Question: I am returning array of strings from controller to ajax call. trying to set to textbox those values. in textbox it is not populating. but I can see data in success method.
'''
[HttpGet]
[OutputCache(NoStore = true, Duration = 0, VaryByParam = "*")]
public JsonResult GetWorkNamesAutoPoplate(string companyName)
{
...
var newKeys = companyNameslst.Select(x => new string[] { x }).ToArray();
var json = JsonConvert.SerializeObject(newKeys);
return Json(json, JsonRequestBehavior.AllowGet);
}
'''
JS
'''
$(document).on('change', '[name="FindCompanyName"]', function () {
$('[name="FindCompanyName"]').autocomplete({
source: function (request, response) {
$.ajax({
url: "GetWorkNamesAutoPoplate",
type: "GET",
dataType: "json",
data: { companyName: $('[name="FindCompanyName"]').val() },
success: function (data) {
alert(JSON.stringify(data));
response($.map(data, function(item) {
console.log(item);
return {
value: item
}
}));
}
});
},
messages: {
noResults: "", results: ""
}
});
});
'''
'alert(JSON.stringify(data));' display like this.

How to populate this data in textbox
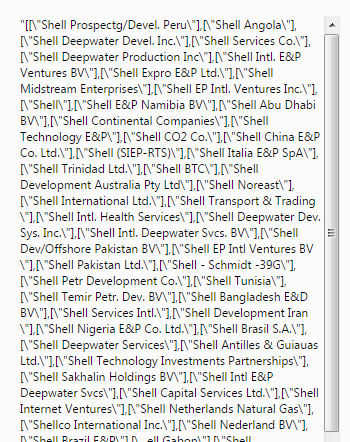
Answer: The return type of your json is , i think you should return it as
'''
var newKeys = companyNameslst.ToArray();
'''
also, your data are serialized twice,
one from line,
'''
var json = JsonConvert.SerializeObject(newKeys);
'''
and second time from 'JsonResult' action filter
'''
return Json(json, JsonRequestBehavior.AllowGet);
'''
sending json data like,
'''
return Json(newKeys, JsonRequestBehavior.AllowGet);
'''
instead of
'''
var json = JsonConvert.SerializeObject(newKeys);
return Json(json, JsonRequestBehavior.AllowGet);
'''
should work.
hope this helps.